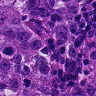
Metastatic tissue present: yes